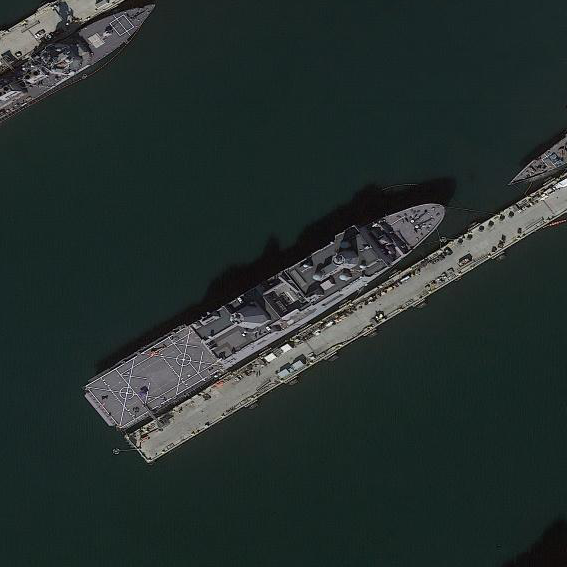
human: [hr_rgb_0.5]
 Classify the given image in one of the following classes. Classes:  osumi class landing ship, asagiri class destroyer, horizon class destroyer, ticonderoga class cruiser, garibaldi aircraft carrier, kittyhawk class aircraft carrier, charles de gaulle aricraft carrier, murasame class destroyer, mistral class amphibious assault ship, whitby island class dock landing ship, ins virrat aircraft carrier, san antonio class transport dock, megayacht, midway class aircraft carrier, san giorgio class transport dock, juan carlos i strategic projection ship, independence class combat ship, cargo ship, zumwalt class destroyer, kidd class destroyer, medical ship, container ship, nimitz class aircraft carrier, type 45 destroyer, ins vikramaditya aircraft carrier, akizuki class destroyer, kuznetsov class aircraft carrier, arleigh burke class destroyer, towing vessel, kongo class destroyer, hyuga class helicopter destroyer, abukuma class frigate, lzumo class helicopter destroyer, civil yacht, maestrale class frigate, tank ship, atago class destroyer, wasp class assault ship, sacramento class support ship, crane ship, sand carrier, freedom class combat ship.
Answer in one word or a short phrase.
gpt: San Antonio class transport dock